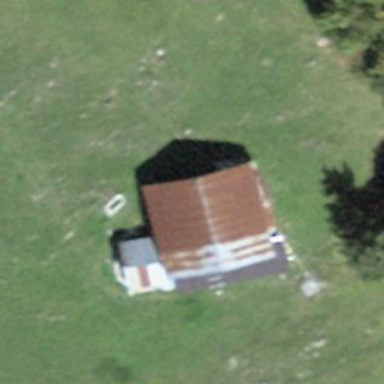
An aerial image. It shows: Rural barn.